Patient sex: M
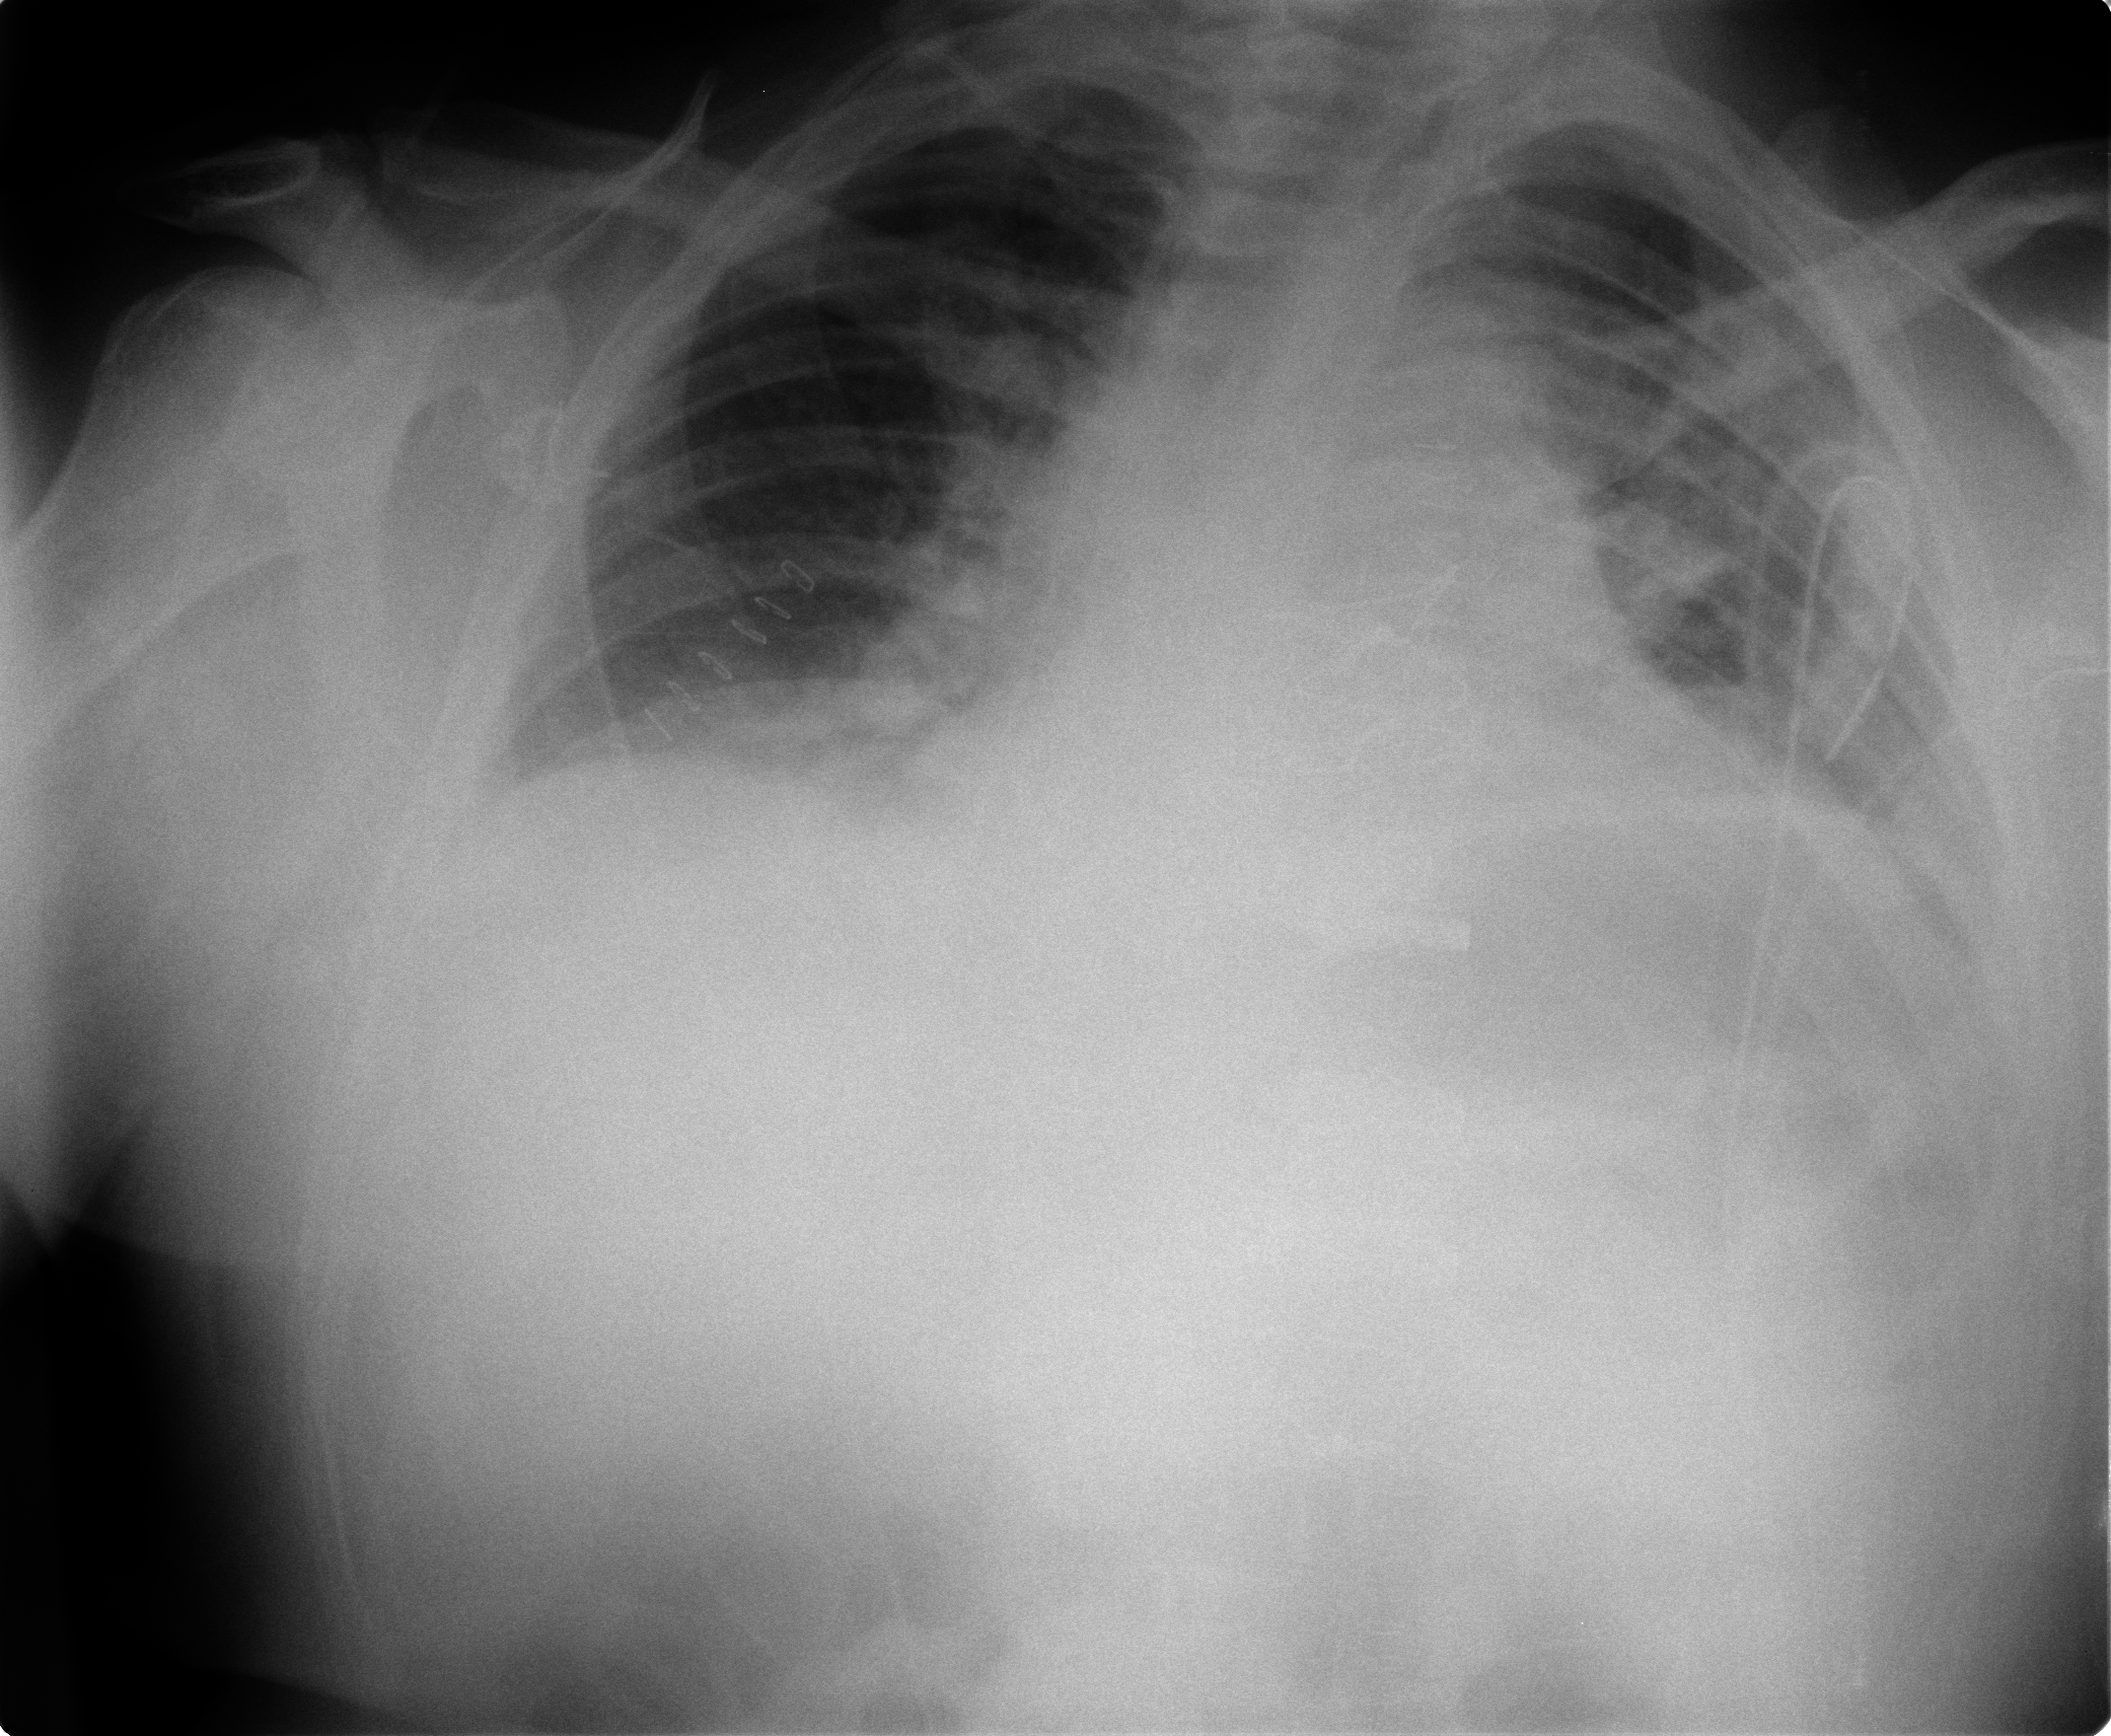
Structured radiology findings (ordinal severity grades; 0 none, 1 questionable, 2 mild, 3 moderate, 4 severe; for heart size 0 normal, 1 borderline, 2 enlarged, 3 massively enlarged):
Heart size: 2
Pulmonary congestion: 2
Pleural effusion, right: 0
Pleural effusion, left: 2
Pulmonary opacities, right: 0
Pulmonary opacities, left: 1
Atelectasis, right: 2
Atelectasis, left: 2